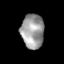
Tissue: skin
Cell type: Epithelial cells
Senescence score: 0.9072
Nuclear area (px): 769
Mean DAPI intensity: 156.103